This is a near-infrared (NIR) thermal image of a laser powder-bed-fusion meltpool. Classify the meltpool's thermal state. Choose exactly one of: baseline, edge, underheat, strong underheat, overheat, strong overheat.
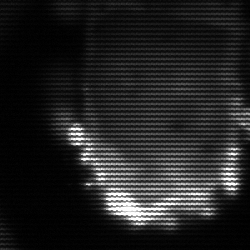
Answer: baseline